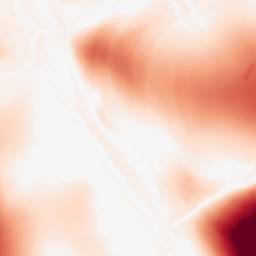
Category: morphological
Decomposition family: morphological
Decomposition parameters: operation: opening
size: 100
Upsampling method: linear_exact
Upsampling parameters: scale: 2
Upsampling scale: 2